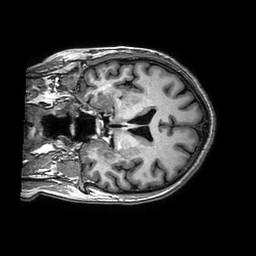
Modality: T1w
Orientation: coronal
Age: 44
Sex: male
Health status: ill
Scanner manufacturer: philips
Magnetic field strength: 3 T
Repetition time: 0.006742 s
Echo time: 0.003028 s